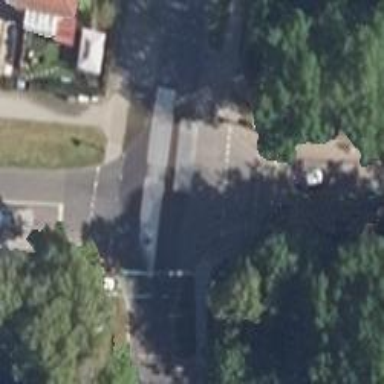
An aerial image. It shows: Road with traffic signals.